Aerial crown-view tile of a tropical tree (Barro Colorado Island, Panama), acquired 20250124:
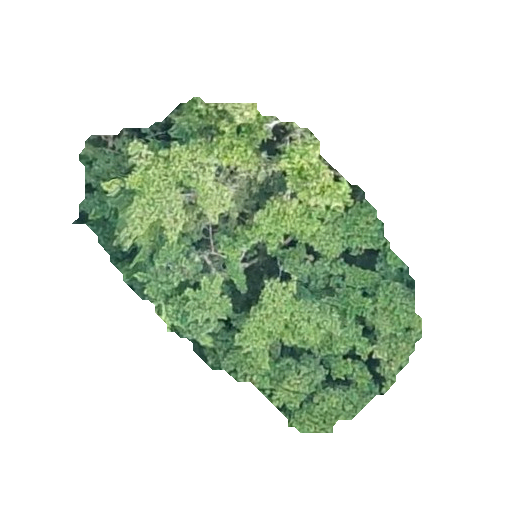
Species: Tabernaemontana arborea
GBIF accepted scientific name: Tabernaemontana arborea
Crown area: 106.332 m²